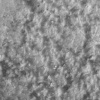
Atmospheric dust classification: not_dusty